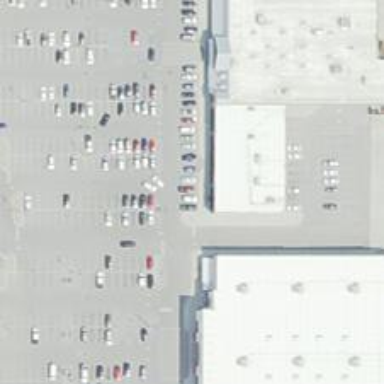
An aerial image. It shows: Parking space.